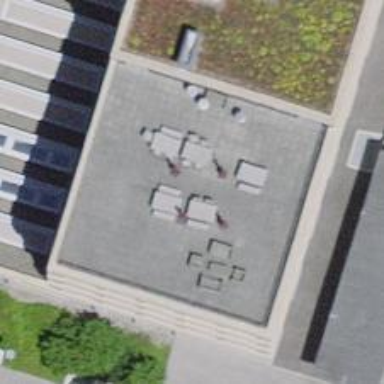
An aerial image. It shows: Government office.